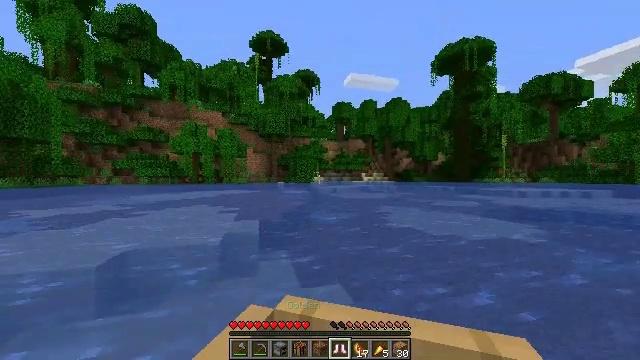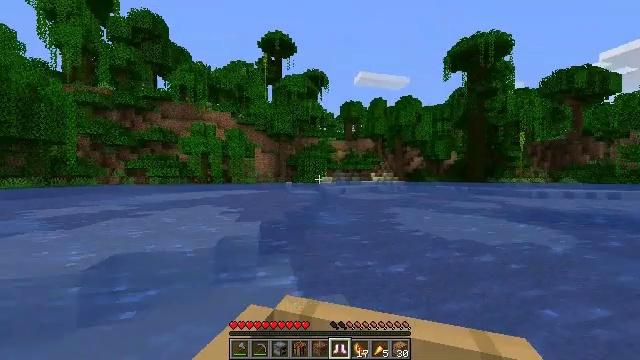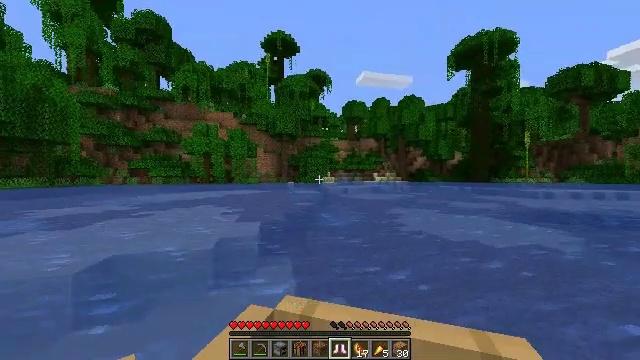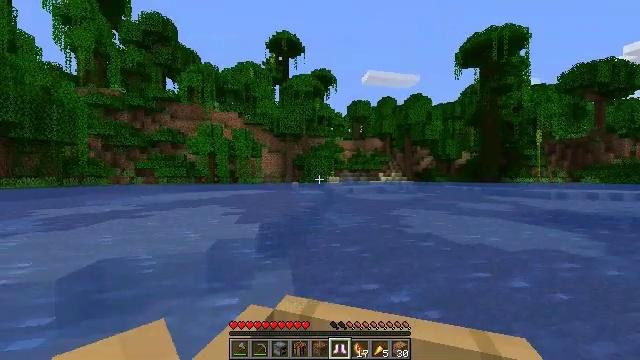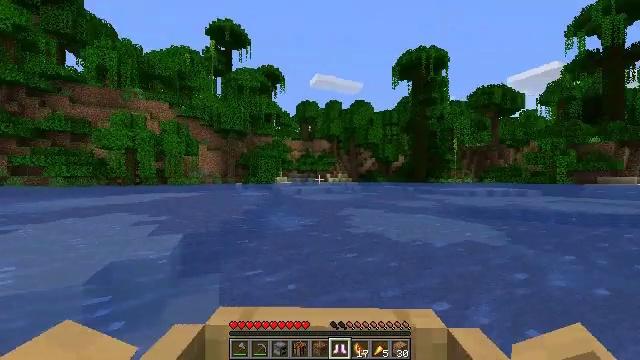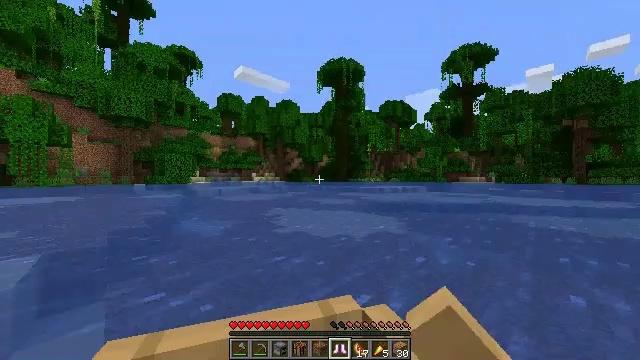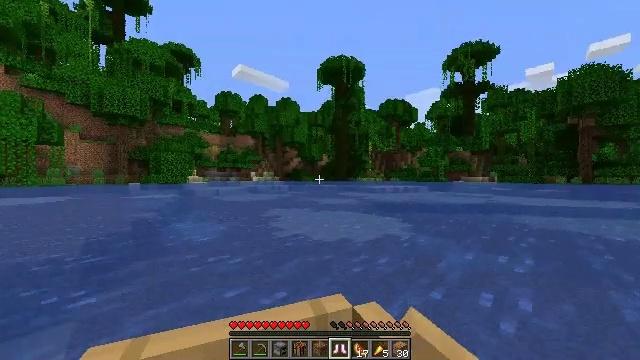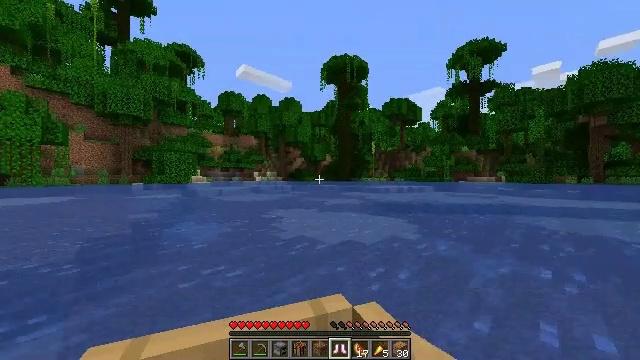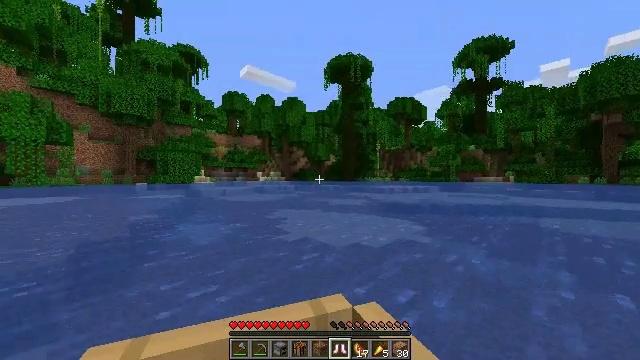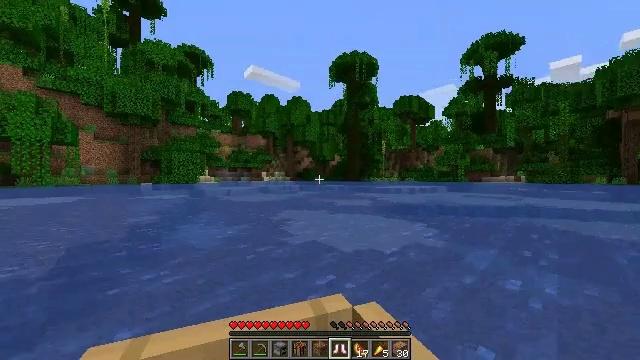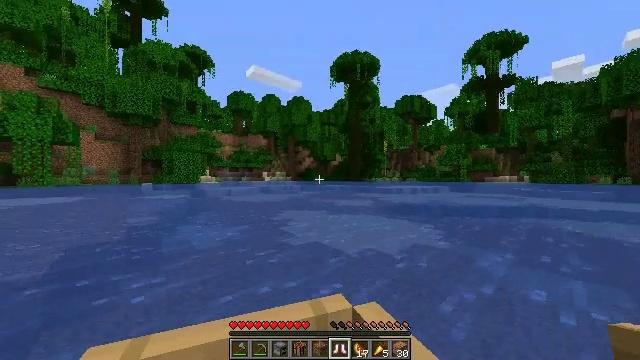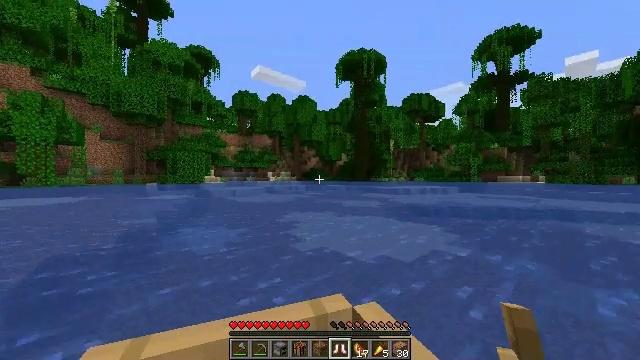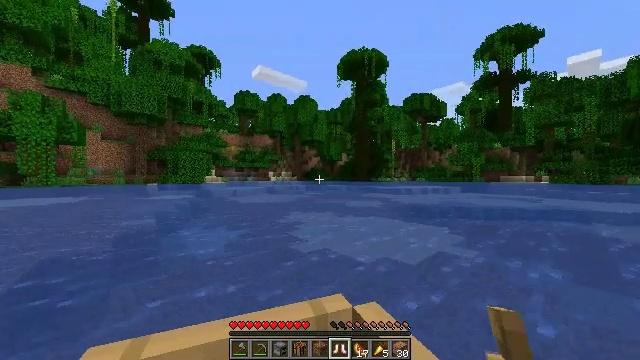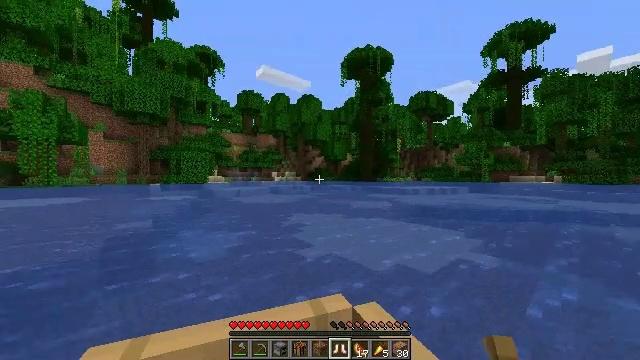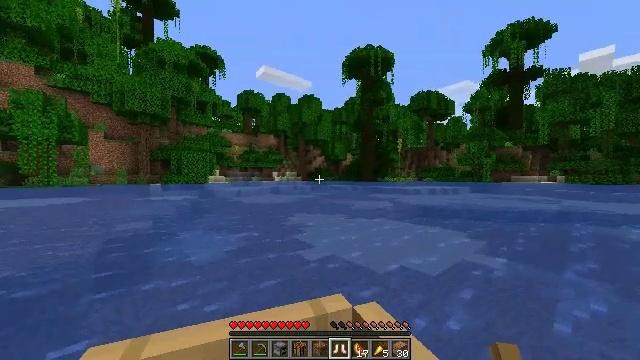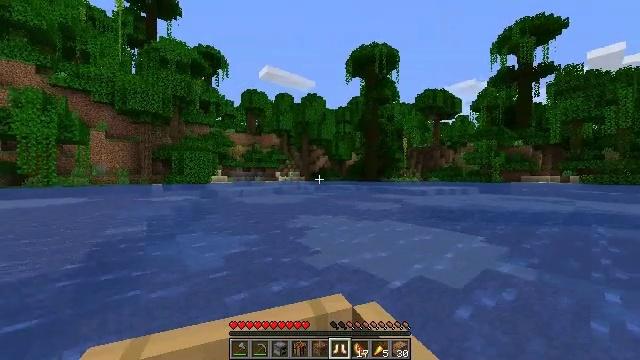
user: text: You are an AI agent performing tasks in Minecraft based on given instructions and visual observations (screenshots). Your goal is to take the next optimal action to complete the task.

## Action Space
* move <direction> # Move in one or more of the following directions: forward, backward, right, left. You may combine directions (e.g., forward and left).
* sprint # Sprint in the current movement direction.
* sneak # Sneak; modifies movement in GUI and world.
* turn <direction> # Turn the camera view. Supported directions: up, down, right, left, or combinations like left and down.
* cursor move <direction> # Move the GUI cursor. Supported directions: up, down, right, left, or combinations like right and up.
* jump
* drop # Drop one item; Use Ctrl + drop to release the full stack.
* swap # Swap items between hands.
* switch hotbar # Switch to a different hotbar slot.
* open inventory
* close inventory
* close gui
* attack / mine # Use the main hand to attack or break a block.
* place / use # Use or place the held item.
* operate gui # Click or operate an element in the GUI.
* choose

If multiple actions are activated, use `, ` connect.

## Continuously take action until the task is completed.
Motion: motion action
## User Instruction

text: Attack the melon to collect it.
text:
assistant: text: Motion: move forward, sprint
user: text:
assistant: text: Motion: move forward, sprint
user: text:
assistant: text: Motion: move forward, sprint
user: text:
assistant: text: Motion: move forward, sprint, turn right
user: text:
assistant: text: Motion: move forward, sprint, turn right
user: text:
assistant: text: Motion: move forward, sprint, turn right
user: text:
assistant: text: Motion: move forward, sprint
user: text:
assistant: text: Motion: move forward, sprint
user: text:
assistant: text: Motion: move forward, sprint
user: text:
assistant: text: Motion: move forward, sprint
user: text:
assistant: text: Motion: move forward, sprint
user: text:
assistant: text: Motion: move forward, sprint
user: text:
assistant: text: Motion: move forward, sprint
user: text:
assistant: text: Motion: move forward, sprint
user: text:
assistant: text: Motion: move forward, sprint
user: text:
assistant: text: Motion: move forward, sprint
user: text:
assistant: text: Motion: move forward, sprint
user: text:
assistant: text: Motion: move forward, sprint
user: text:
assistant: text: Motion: move forward, sprint
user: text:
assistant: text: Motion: move forward, sprint, turn left
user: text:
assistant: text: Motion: move forward, sprint, turn left
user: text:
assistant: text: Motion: move forward, sprint, turn left
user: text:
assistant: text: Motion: move forward, sprint
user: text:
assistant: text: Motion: move forward, sprint, turn left
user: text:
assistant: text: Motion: move forward, sprint, turn left and down
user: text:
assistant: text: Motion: move forward, sprint, turn left
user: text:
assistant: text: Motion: move forward, sprint
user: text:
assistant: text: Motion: move forward, sprint
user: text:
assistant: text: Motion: move forward, sprint
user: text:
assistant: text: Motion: move forward, sprint